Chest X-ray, PA view. Patient: 68 years old, sex M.
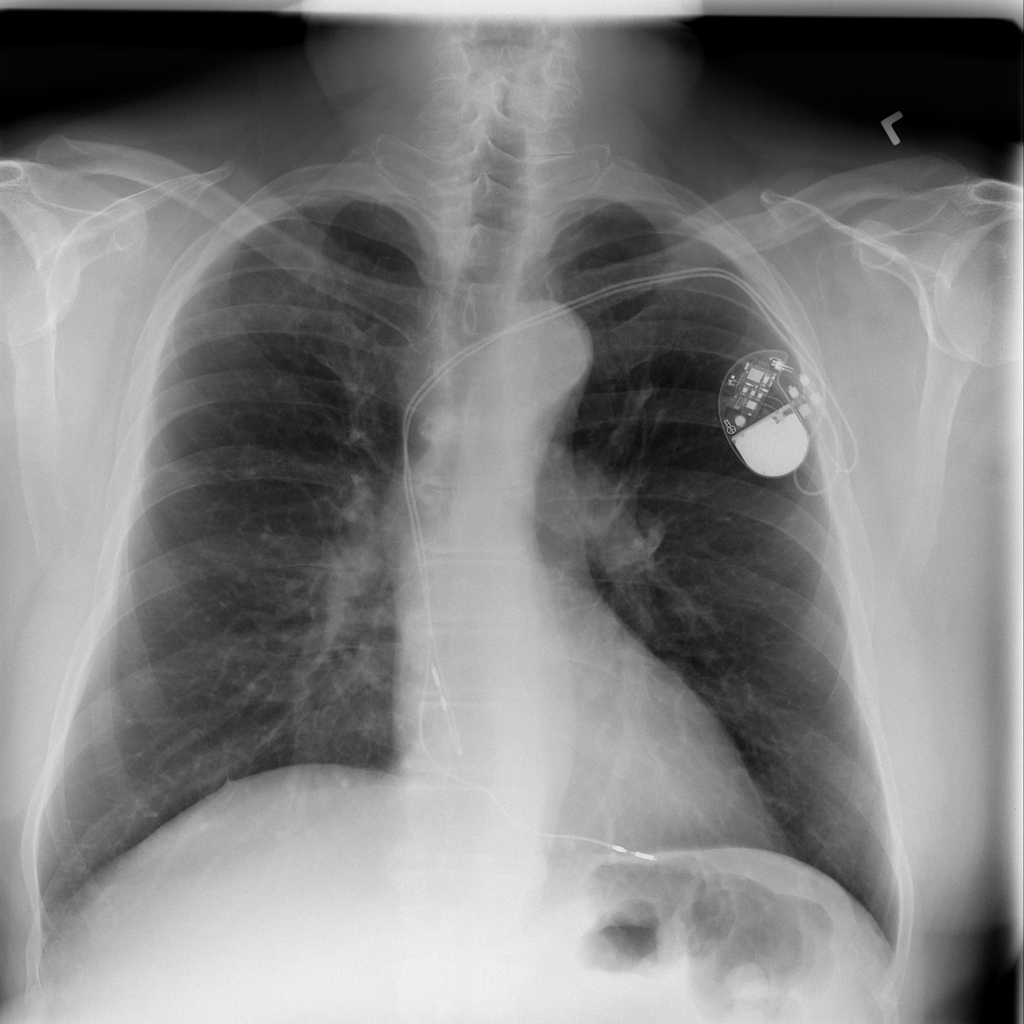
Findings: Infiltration